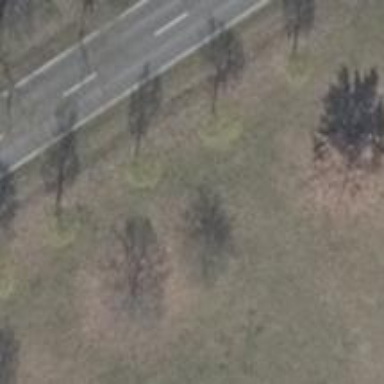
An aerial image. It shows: Avenue of deciduous broadleaved trees.